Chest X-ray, AP view. Patient: 64 years old, sex M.
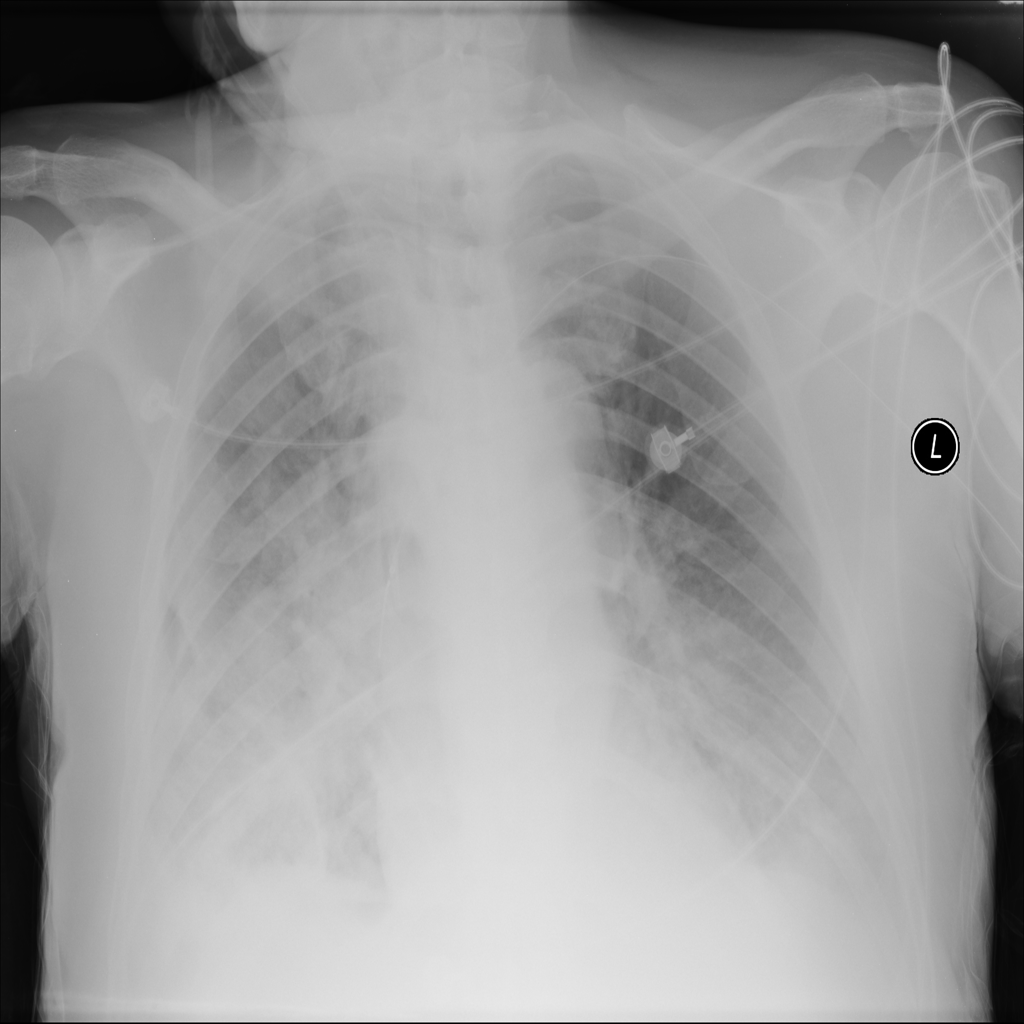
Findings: Effusion, Pneumothorax